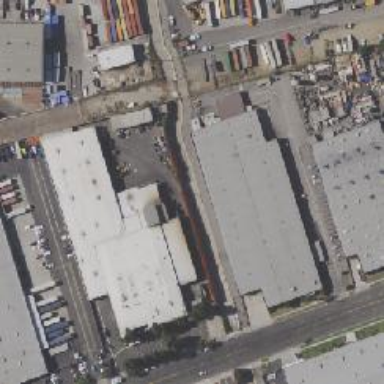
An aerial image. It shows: Industrial building.